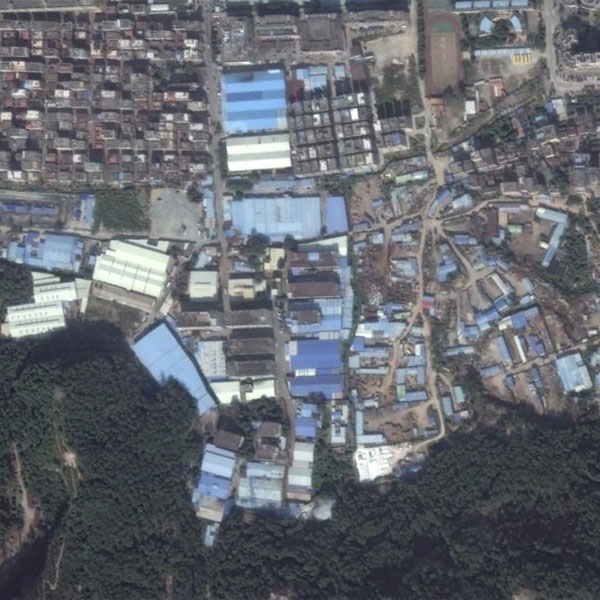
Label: Industrial